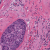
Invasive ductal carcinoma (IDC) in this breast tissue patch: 0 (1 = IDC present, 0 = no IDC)